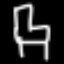
Label: chair